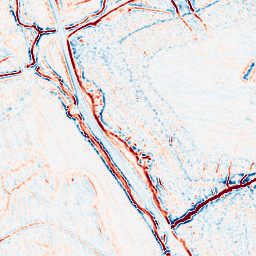
Category: multiscale
Decomposition family: log
Decomposition parameters: sigma: 1
Upsampling method: regularized
Upsampling parameters: scale: 4
lambda_reg: 0.01
Upsampling scale: 4